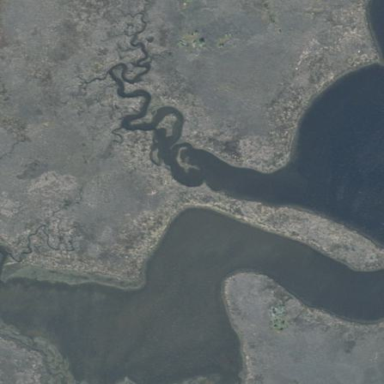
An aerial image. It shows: Saltmarsh wetland.